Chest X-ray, PA view. Patient: 40 years old, sex M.
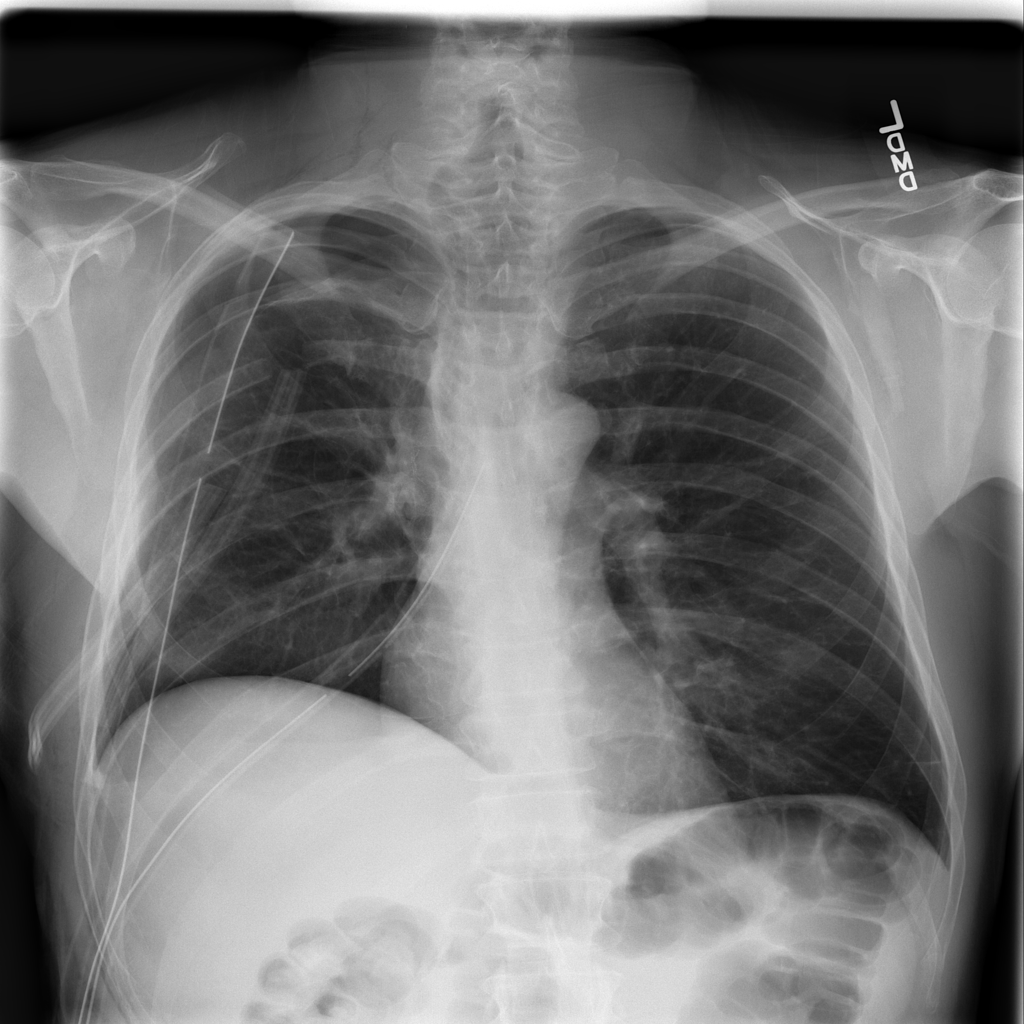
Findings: Pneumothorax